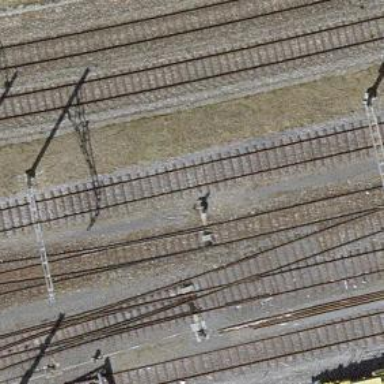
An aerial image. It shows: Railway switch.